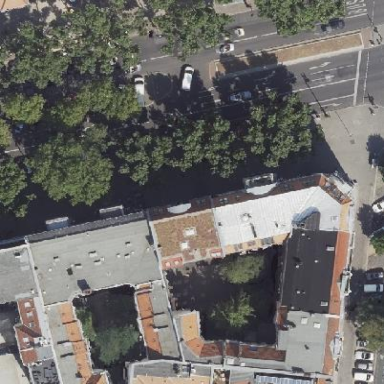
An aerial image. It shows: Unique apartment building with double saltbox roof shape.